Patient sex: M
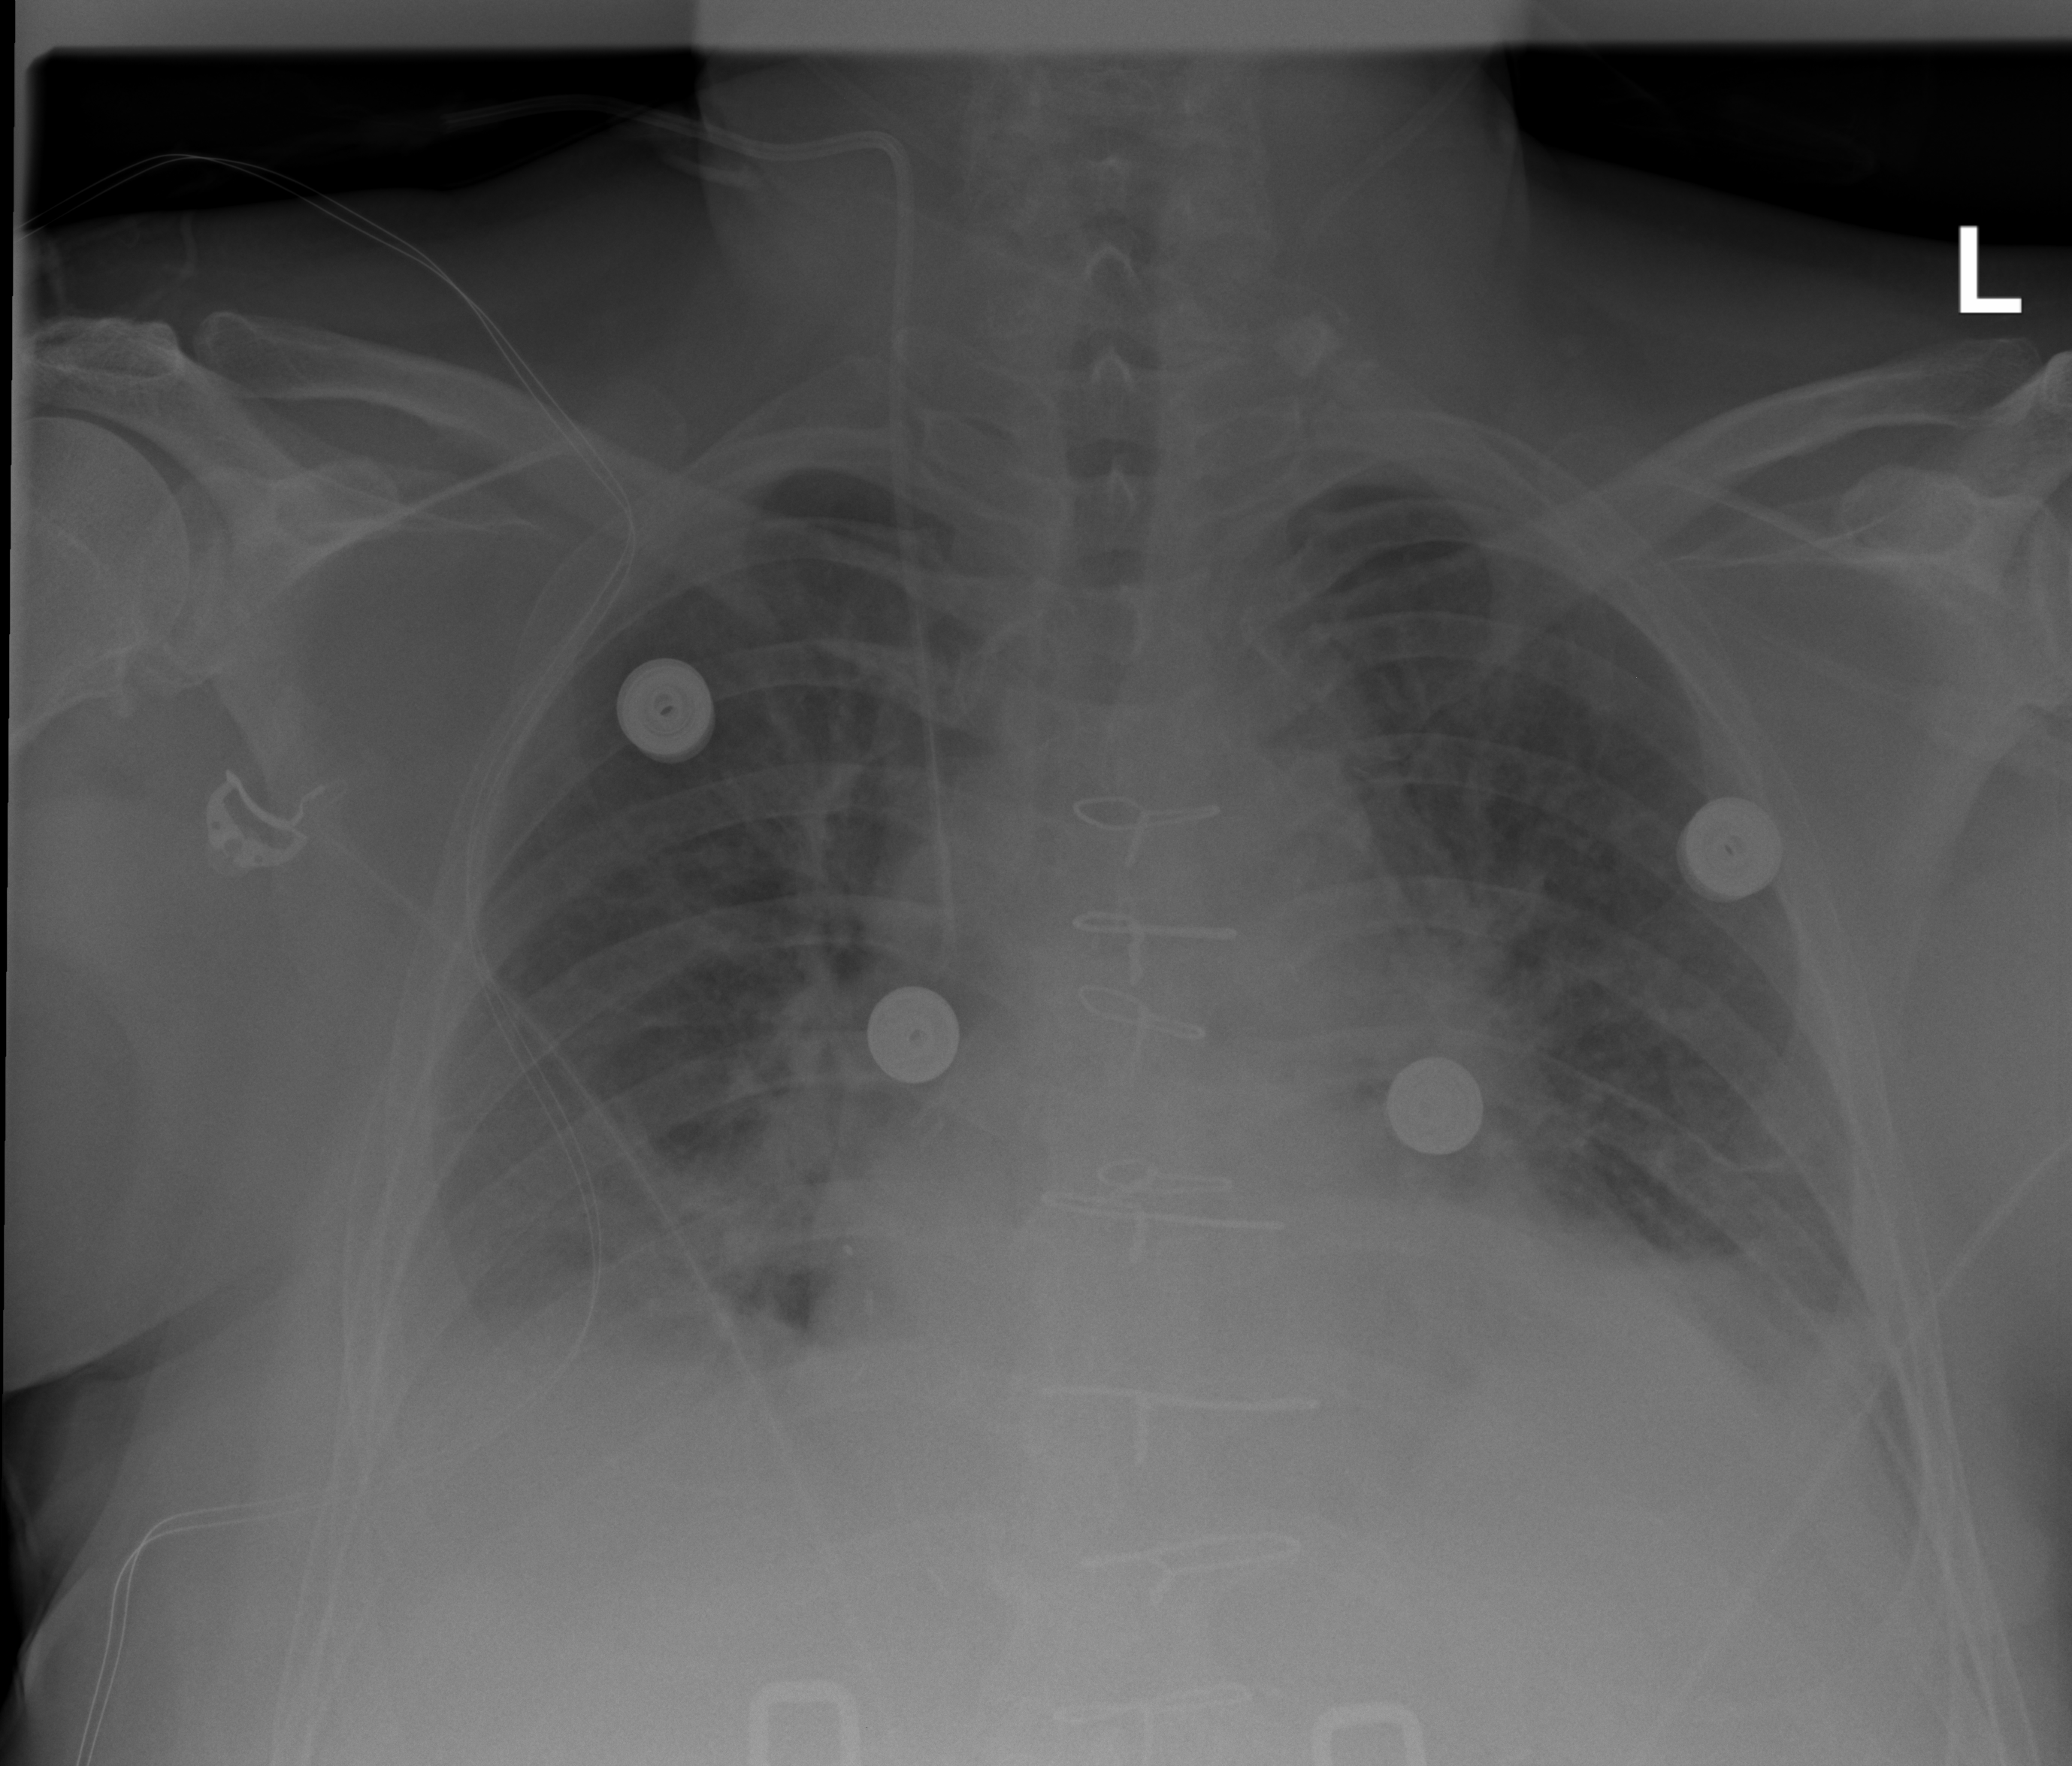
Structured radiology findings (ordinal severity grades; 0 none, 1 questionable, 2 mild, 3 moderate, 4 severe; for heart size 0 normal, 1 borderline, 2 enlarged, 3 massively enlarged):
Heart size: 2
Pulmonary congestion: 2
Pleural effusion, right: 2
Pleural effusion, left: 2
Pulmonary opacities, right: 2
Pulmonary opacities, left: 2
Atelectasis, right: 2
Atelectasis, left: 2